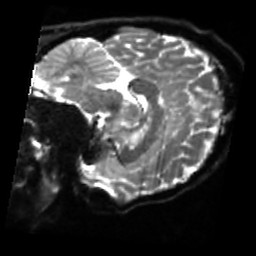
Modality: sbref
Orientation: sagittal
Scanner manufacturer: siemens
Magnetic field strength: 3 T
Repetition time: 4 s
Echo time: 0.0594 s